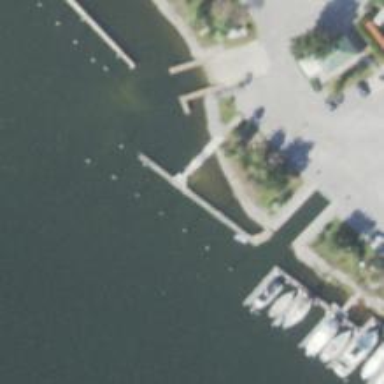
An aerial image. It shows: Man-made pier.